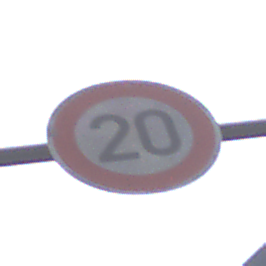
Verkehrszeichen: Geschwindigkeit20
Umgebung: Outdoor, Urban
Tageszeit: MorningAfternoon
Wetter: PartlyCloudy
Licht: Natural
Jahreszeit: NotSpecified
Kontrast: LowContrast